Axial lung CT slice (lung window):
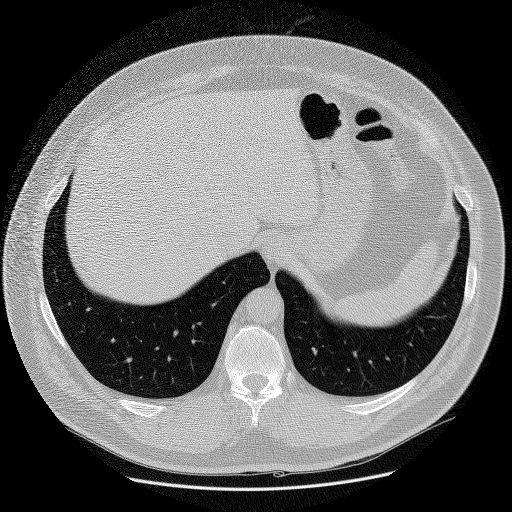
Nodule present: no